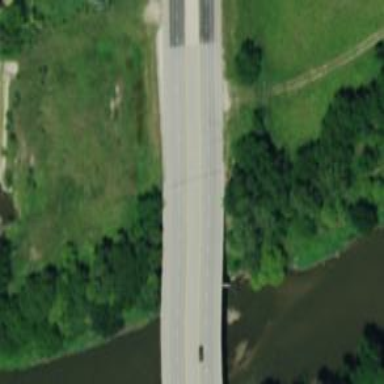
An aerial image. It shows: Primary highway with bridge.